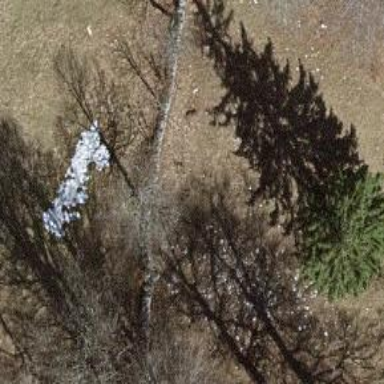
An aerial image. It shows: Single tag "natural: tree."